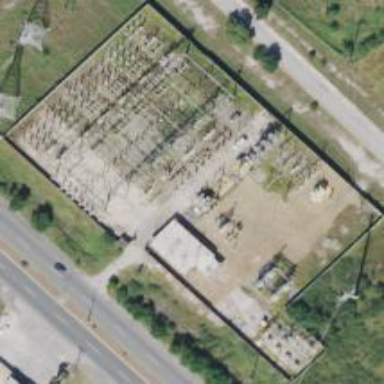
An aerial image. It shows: Outdoor transmission substation.